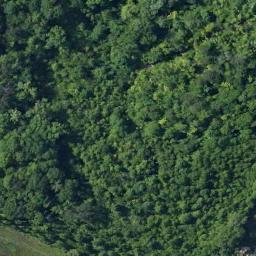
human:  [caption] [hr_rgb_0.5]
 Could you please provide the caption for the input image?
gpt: There are several bare lands in this forest .

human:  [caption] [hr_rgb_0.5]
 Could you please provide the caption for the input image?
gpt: A large dense mixed dark green and light green forest .

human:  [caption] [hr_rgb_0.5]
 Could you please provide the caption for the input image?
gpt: The forest is next to the grass .

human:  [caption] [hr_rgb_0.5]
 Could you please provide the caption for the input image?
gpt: The forest has a lot of dense green trees of different color depths and heights .

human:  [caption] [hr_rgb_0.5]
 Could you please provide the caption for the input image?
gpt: A dense forest with many green trees .